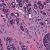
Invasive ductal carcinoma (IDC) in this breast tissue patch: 1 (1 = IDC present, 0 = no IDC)